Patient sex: M
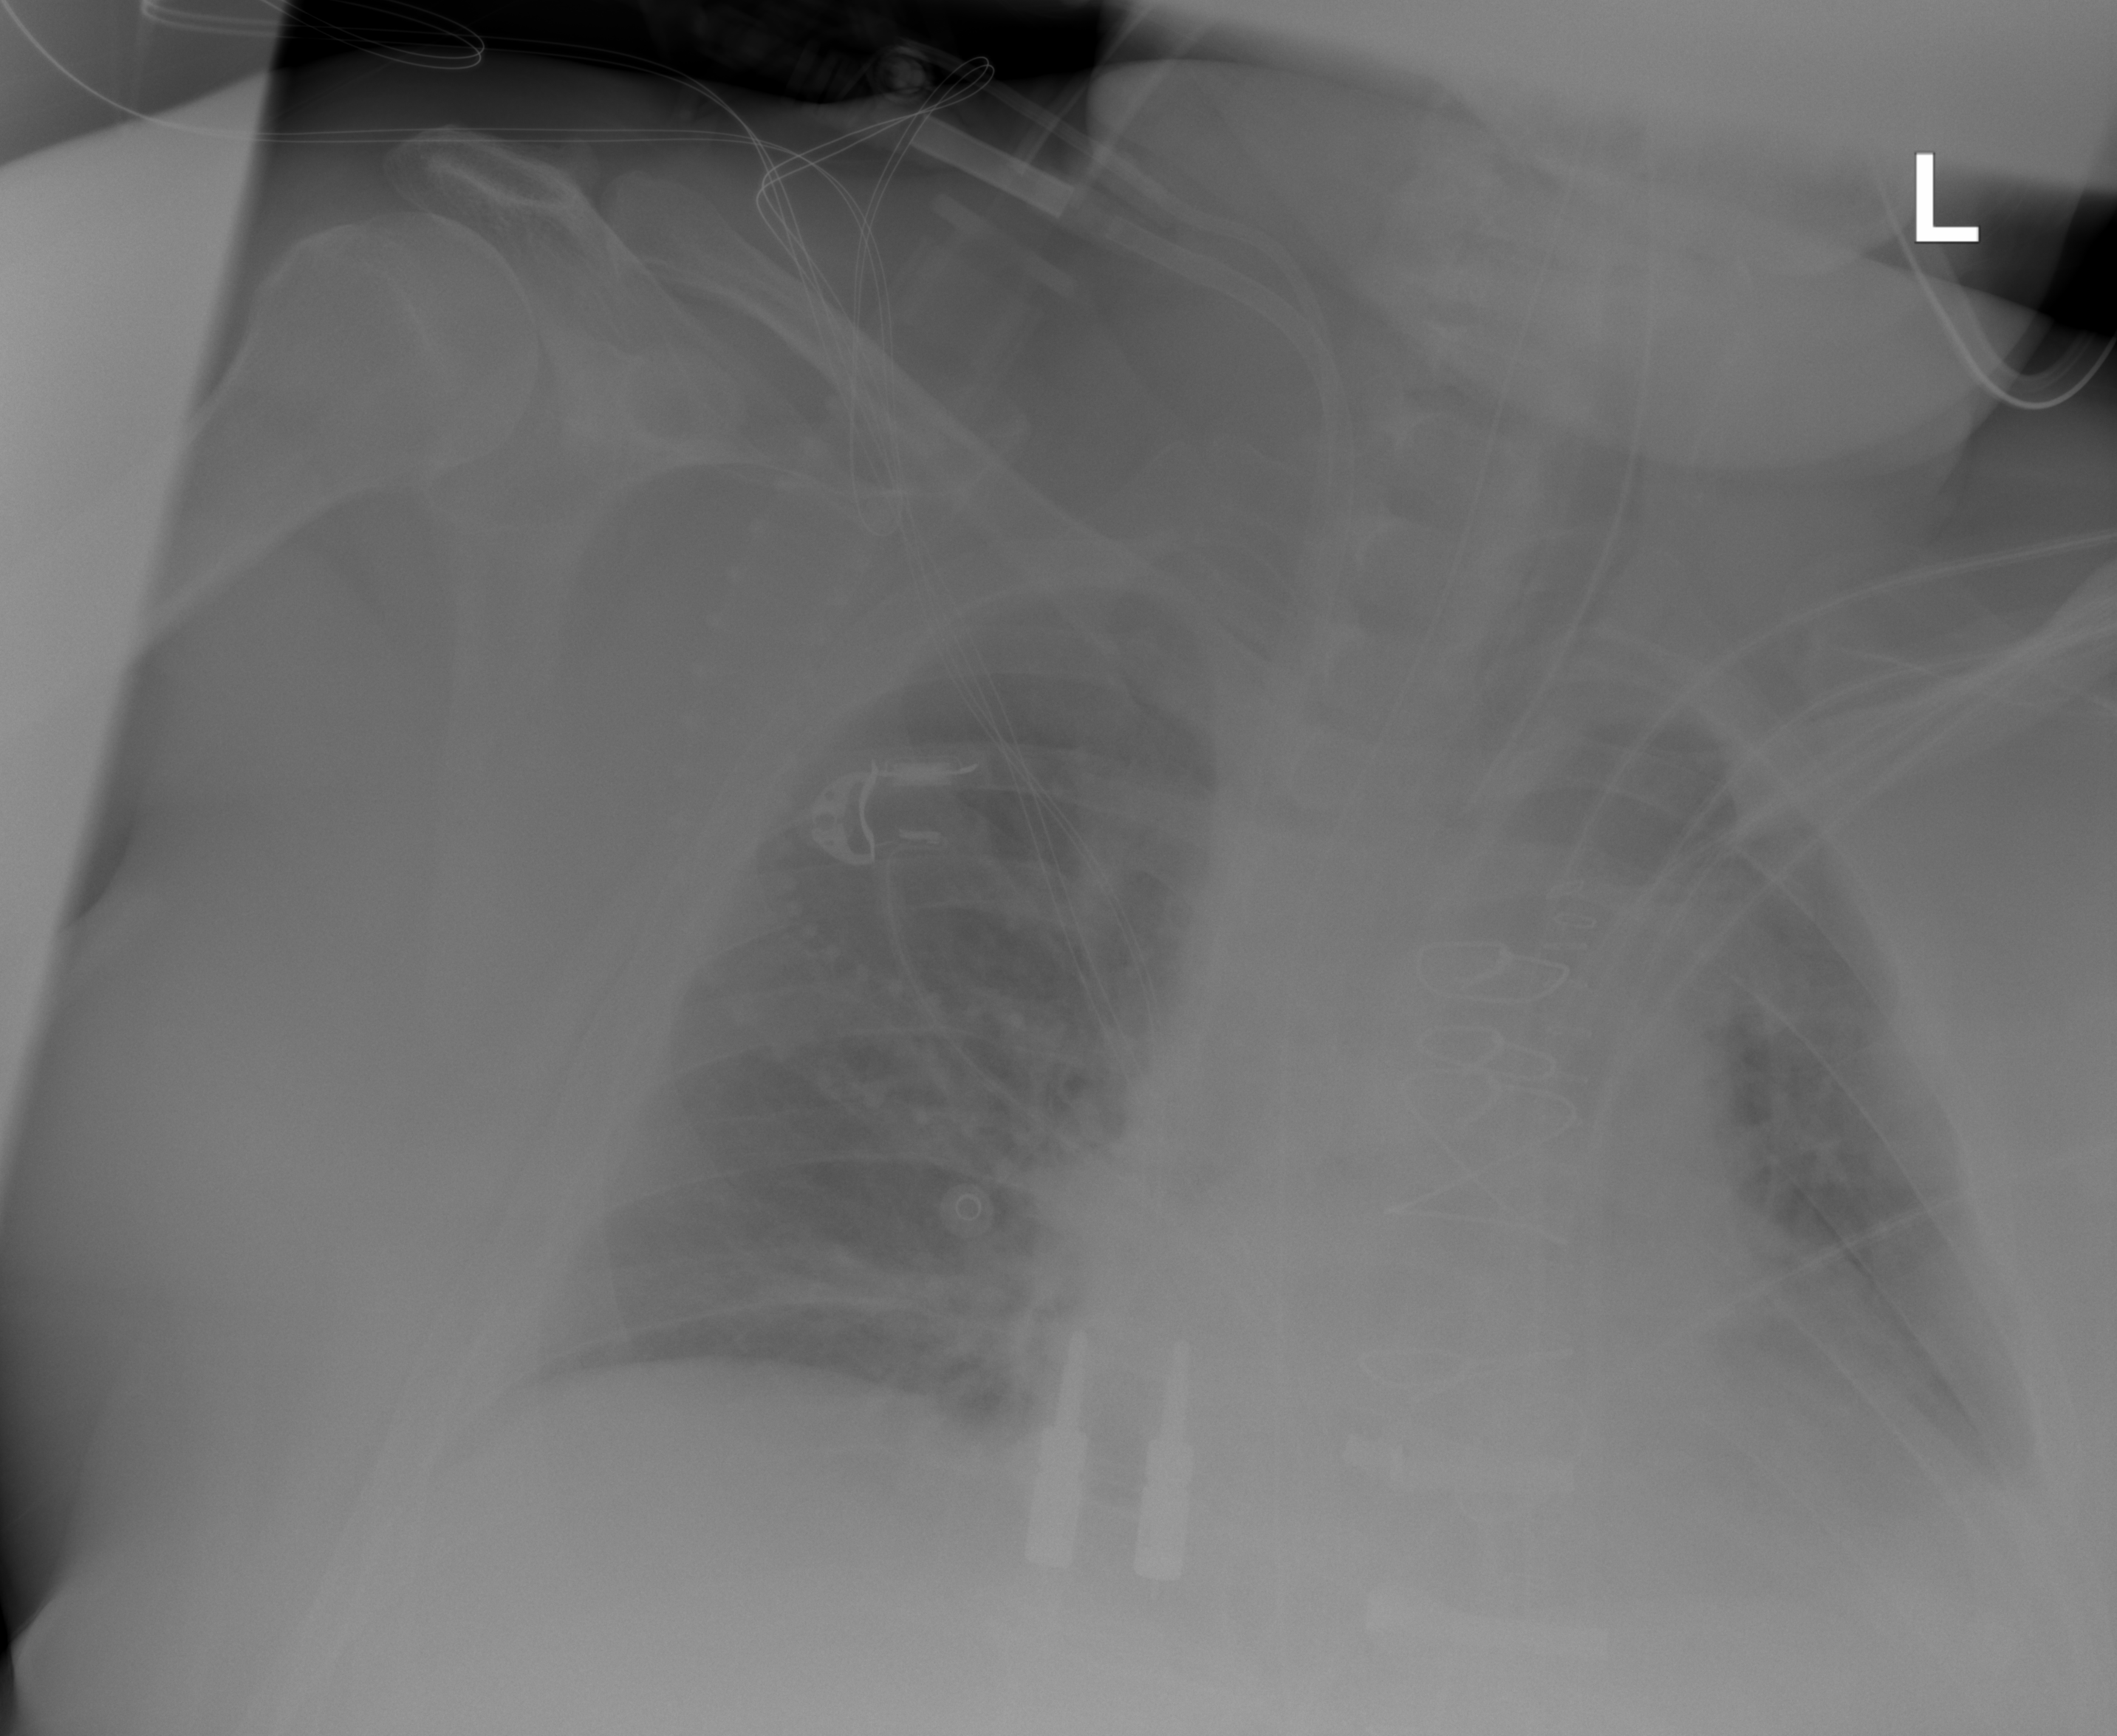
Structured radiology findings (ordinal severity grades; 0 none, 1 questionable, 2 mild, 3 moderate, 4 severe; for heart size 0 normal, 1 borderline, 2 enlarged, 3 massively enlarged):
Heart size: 0
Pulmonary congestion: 0
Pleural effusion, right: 0
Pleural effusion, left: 0
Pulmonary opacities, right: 0
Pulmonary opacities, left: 0
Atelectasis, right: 0
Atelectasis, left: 2